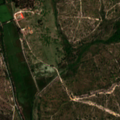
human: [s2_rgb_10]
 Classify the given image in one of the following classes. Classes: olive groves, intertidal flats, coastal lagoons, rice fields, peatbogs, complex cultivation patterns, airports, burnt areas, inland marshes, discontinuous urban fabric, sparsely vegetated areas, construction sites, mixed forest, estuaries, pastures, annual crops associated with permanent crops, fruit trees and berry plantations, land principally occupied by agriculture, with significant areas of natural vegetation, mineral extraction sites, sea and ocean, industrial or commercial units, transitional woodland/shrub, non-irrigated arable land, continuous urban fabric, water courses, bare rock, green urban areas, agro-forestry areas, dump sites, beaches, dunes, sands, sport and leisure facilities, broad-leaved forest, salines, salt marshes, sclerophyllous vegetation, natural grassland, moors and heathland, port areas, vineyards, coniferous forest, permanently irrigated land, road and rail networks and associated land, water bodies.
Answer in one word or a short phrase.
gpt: rice fields, pastures, agro-forestry areas, broad-leaved forest, transitional woodland/shrub